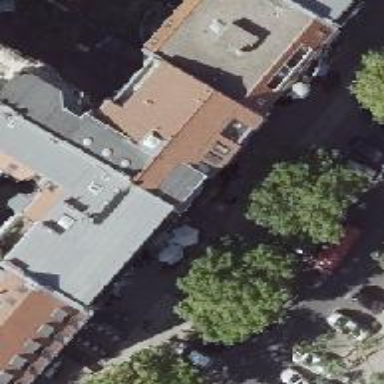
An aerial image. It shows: Bar.